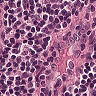
Metastatic tissue present: no